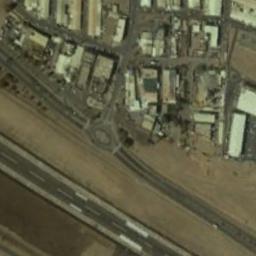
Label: runway